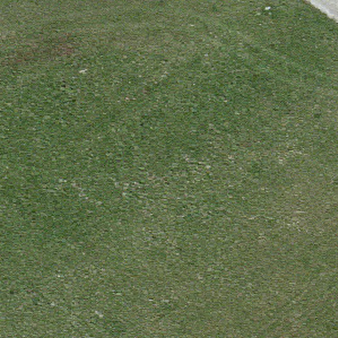
Label: other